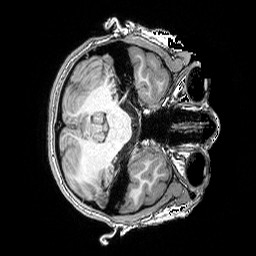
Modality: T1w
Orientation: axial
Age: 19
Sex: female